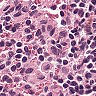
Metastatic tissue present: no